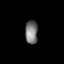
Tissue: prostate
Cell type: T cells
Senescence score: 0.7051
Nuclear area (px): 289
Mean DAPI intensity: 121.505